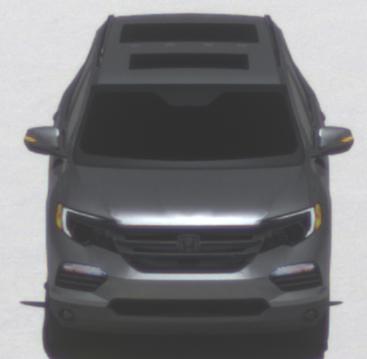
Make: Honda
Model: Pilot
Detailed model: 3
Model produced from: 2015
Model produced until: 2022
Doors: 5
Color: gray
Road condition: dry road
Daytime: midday
Contrast: high contrast